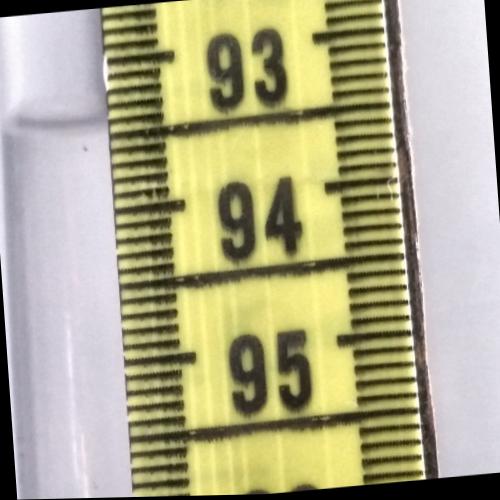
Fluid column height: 93.4 cm